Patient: sex M, age 40
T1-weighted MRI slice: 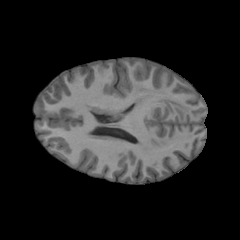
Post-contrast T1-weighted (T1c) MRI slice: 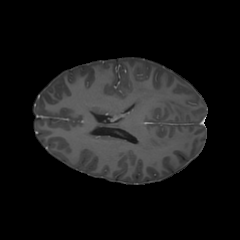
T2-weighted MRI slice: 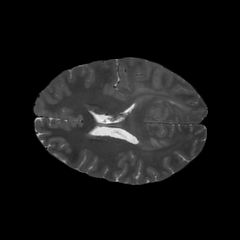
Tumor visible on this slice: yes
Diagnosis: Astrocytoma, IDH-mutant
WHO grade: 3